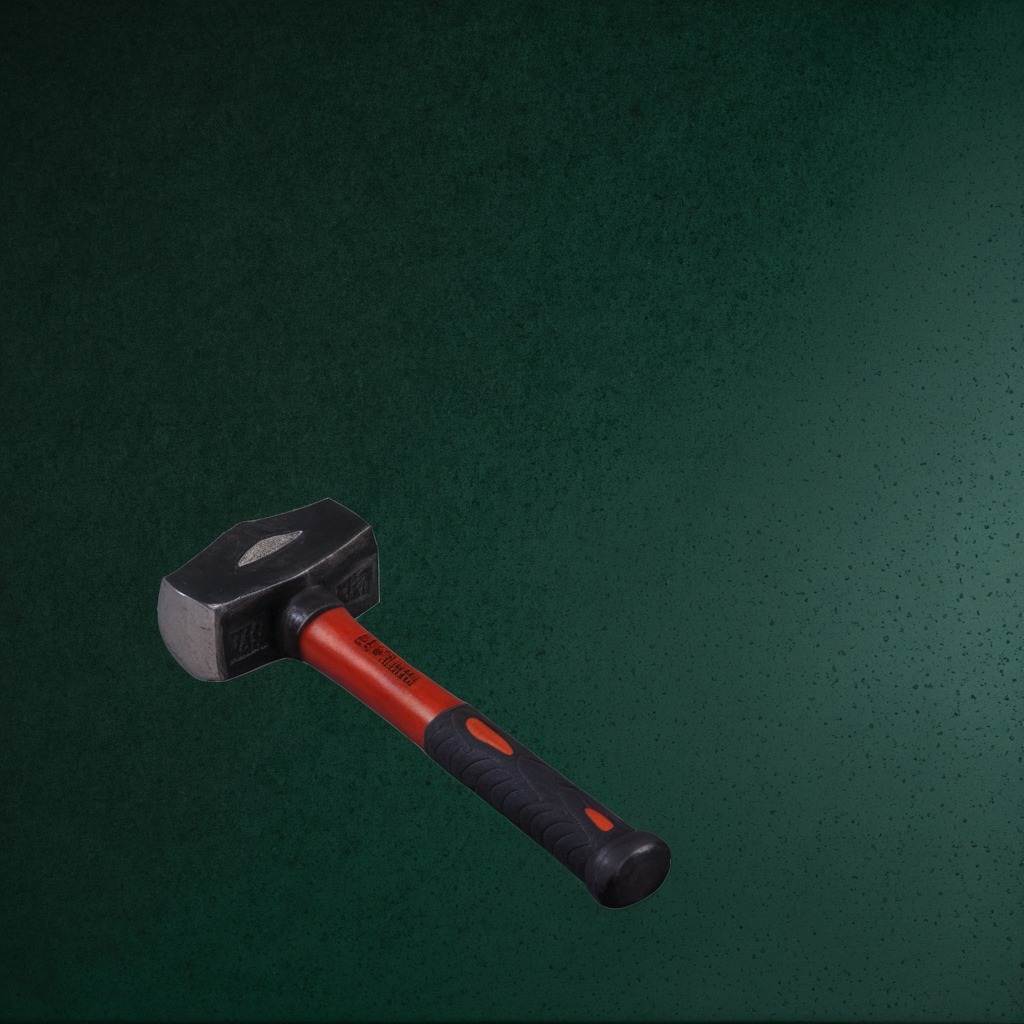
A hammer is lying on the clean granite tabletop covered with a green rubber mat inside a workshop at night dim ambient light soft shadows worn but beneath the mat